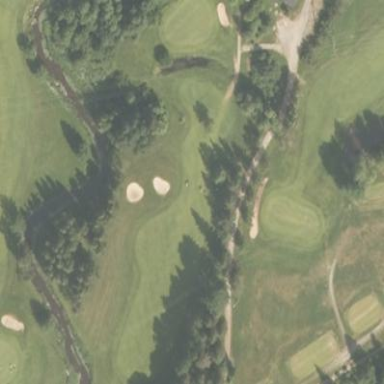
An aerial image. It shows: Golf fairway surrounded by grass.